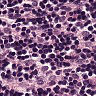
Metastatic tissue present: no